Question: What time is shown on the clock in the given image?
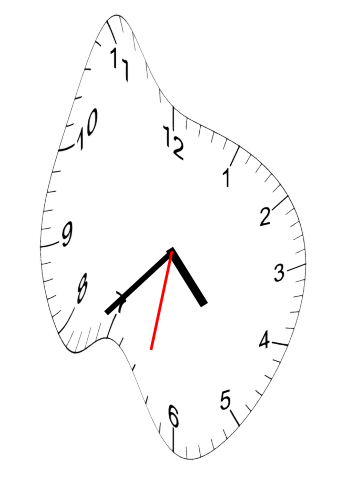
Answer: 04:37:32